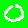
Digit: 0